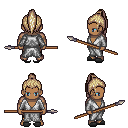
a pixel art fantasy rpg character, male body template, human, dark skin, white robe, gold greaves, white blonde long topknot hairstyle, gray slippers, spear, four views (front, back, left, right), 2x2 character sprite sheet, small pixel art, hard edges, no anti-aliasing